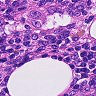
Metastatic tissue present: no